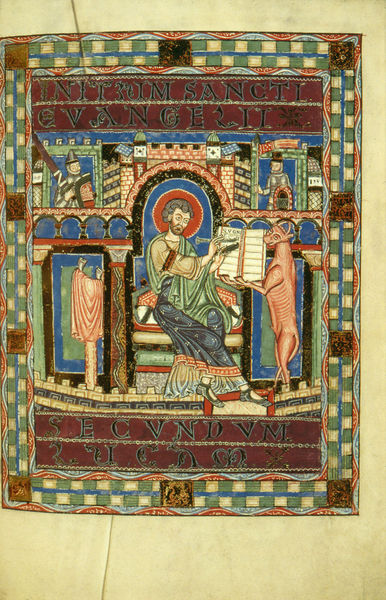
Titel: Evangeliar Heinrichs des Löwen
Institution: Wolfenbüttel, Herzog August Bibliothek
Schlagwörter: blau, mann, grün, braun, bunt, säulen, hund, rot, schloss, tier, tuch, karo, bart, kleidung, mensch, rahmen, gewand, mantel, sitzend, schrift, bogen, rundbogen, karos, schild, buch, burg, glaube, rechteck, religion, schwert, text, dämon, ritter, quadrate, heiligenschein, jesus, schreiber, schreibt, heilig, glauben, ochse, stier, latein, evangelisch, christ, buchmalerei, evangelist, evangelium, barrt, secundum